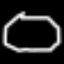
Label: octagon